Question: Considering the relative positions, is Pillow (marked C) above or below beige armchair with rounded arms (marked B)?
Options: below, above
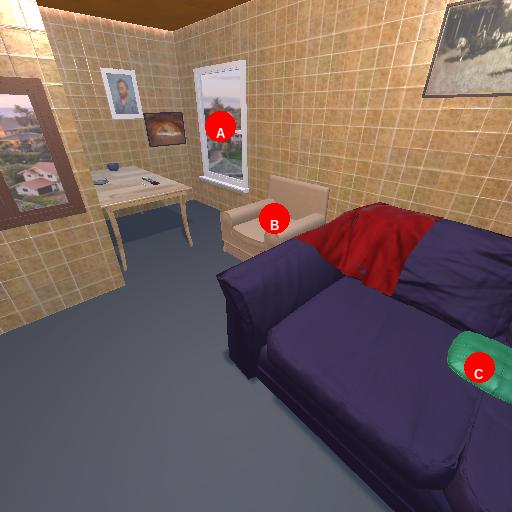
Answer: below